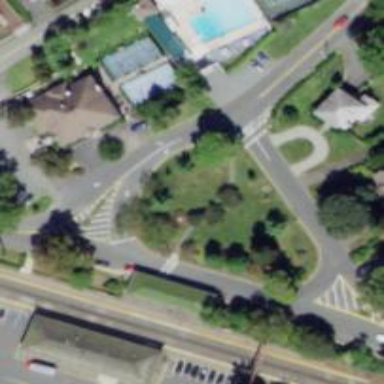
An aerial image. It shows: Circular junction on residential road.